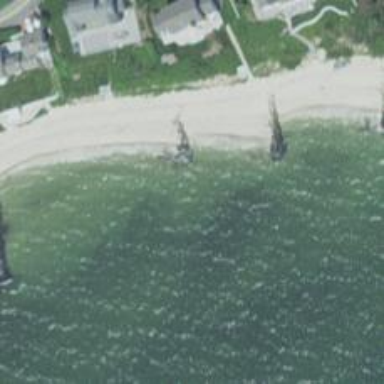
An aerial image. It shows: Breakwater structure.